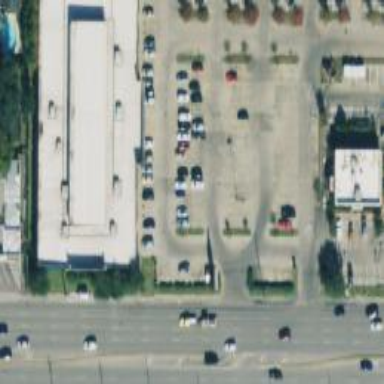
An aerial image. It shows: Parking space is available.